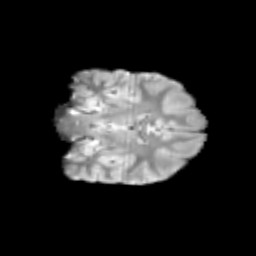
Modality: T2w
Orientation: coronal
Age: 10
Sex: female
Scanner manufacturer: siemens
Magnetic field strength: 3 T
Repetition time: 3.8 s
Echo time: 0.07 s